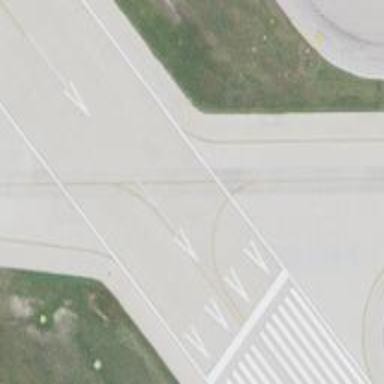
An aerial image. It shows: View of taxiway at the airport.